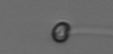
Label: flagellate